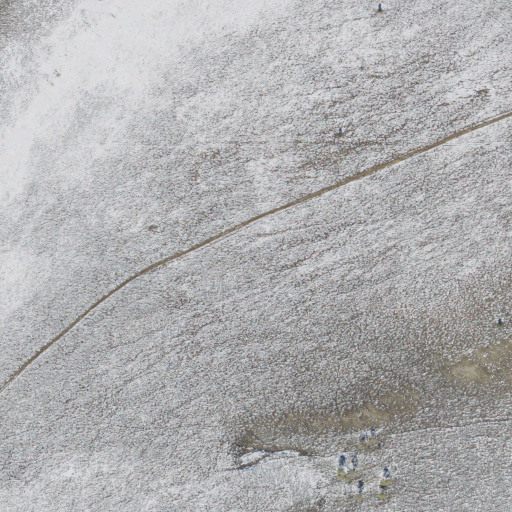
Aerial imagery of ridge(s) in Utah named South Ridge containing shrub, open development, grassland, evergreen forest, and low intensity development